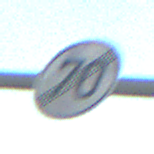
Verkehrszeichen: EndeGeschwindigkeit70
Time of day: MorningAfternoon
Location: Outdoor (Suburban)
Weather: Clear
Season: NotSpecified
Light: Natural